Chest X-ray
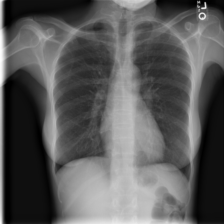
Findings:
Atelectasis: negative
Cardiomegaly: negative
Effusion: negative
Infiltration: negative
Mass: negative
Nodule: negative
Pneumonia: negative
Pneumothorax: negative
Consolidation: negative
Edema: negative
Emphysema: negative
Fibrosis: negative
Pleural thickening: negative
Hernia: negative